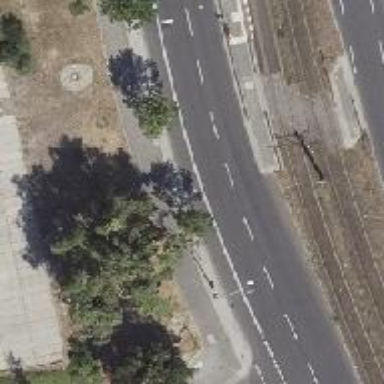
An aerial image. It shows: Secondary road with asphalt surface and lane markings. There is kerb separating the cycleway on the right.